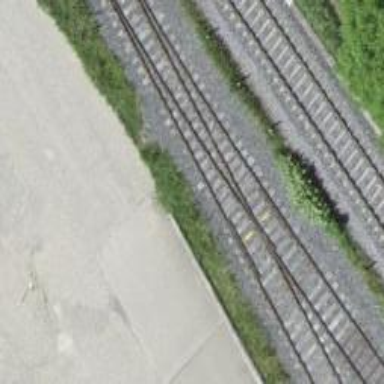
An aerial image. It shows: Rail spur service line with electrified contact lines for trains.